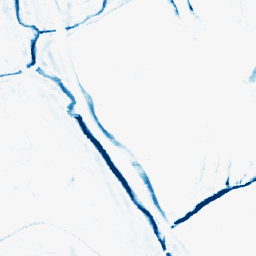
Category: morphological
Decomposition family: morphological_rect
Decomposition parameters: operation: closing
width: 10
height: 5
Upsampling method: area
Upsampling parameters: scale: 2
Upsampling scale: 2